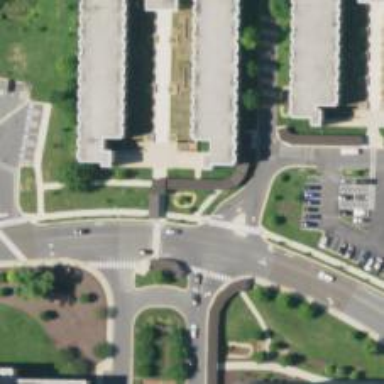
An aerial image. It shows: Pedestrian crossing with zebra markings on the footway.